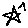
Label: star